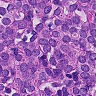
Metastatic tissue present: yes